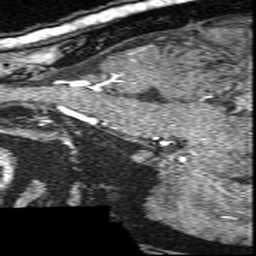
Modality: angio
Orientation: sagittal
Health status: ill
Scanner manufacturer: siemens
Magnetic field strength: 1.5 T
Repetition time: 0.024 s
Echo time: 0.007 s